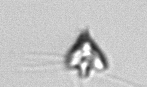
Label: Pyramimonas_longicauda